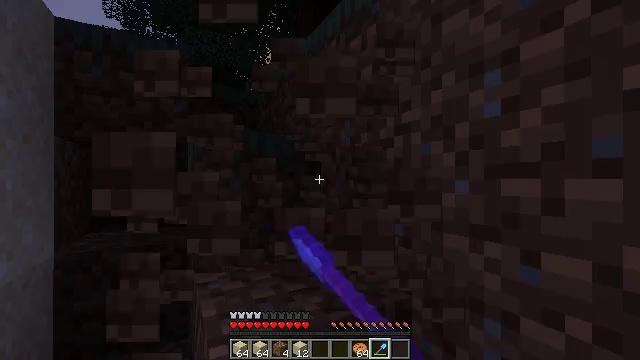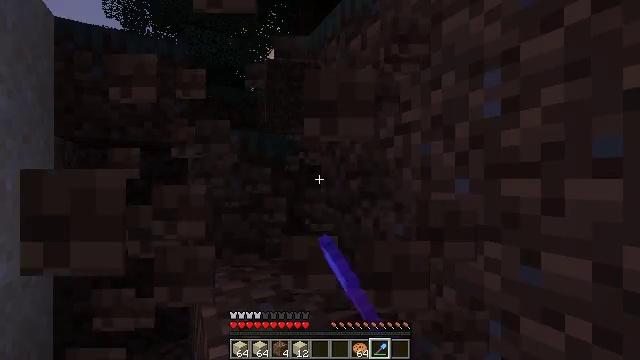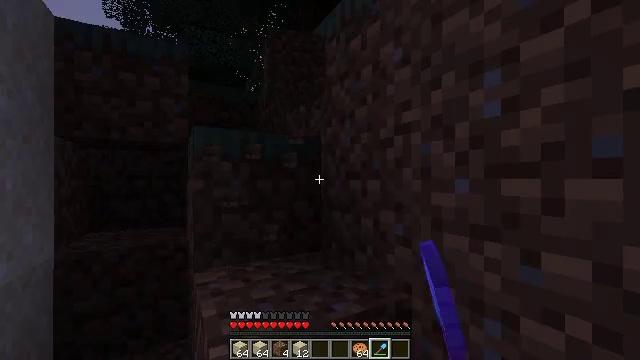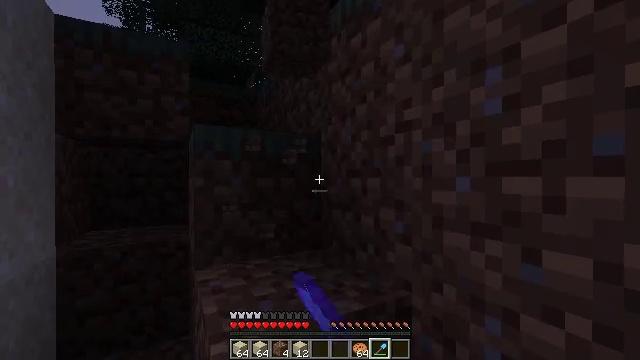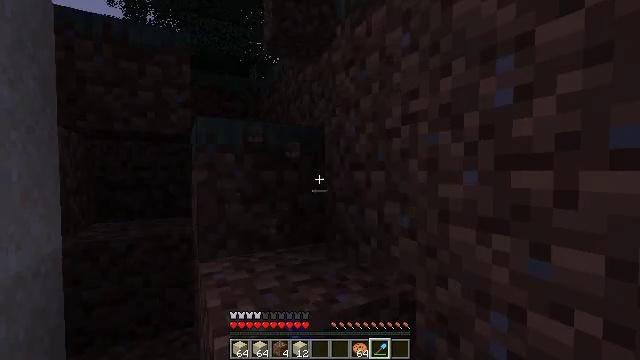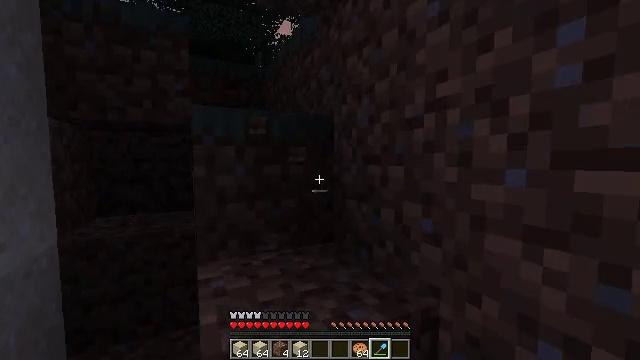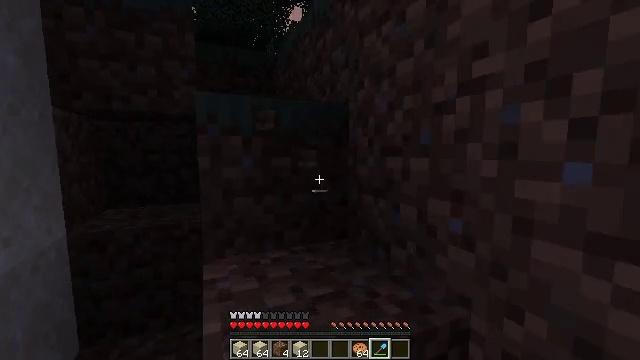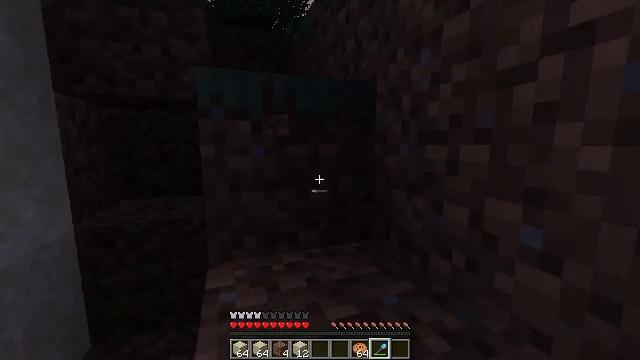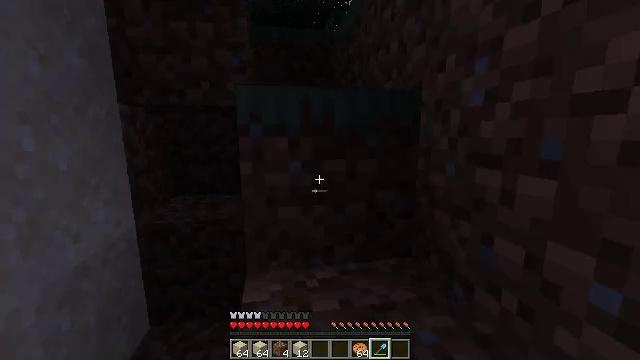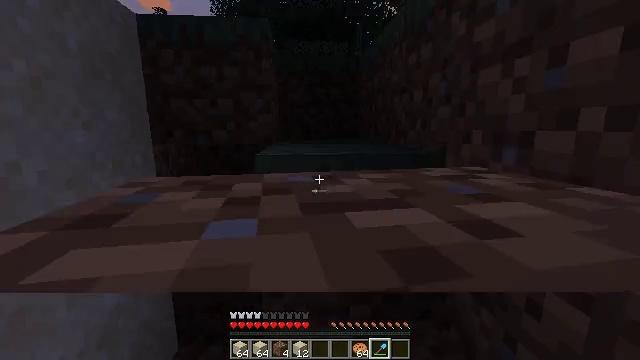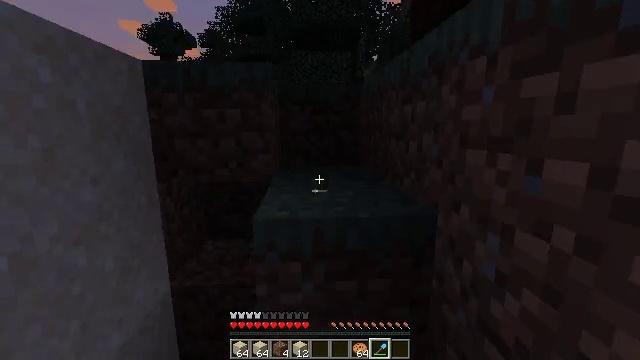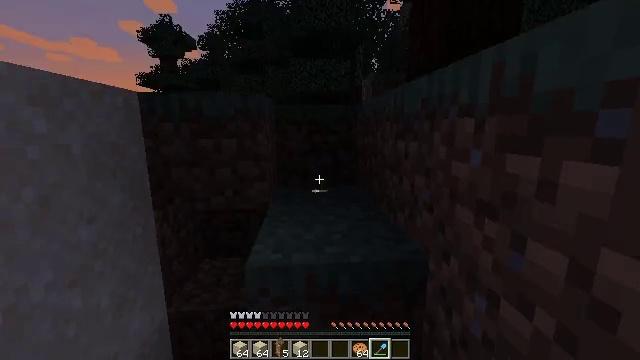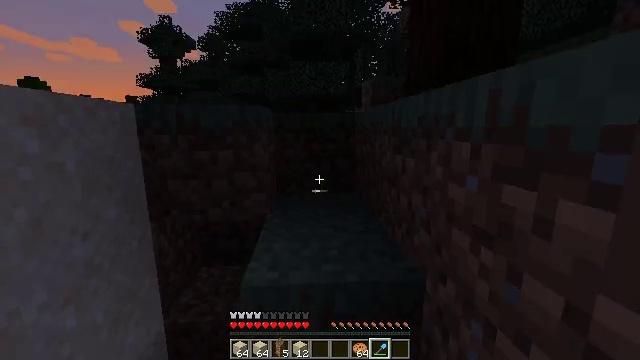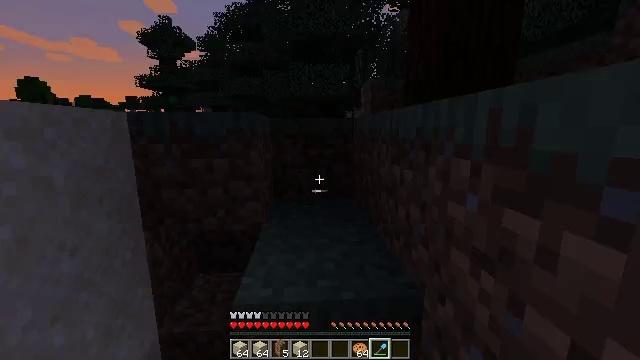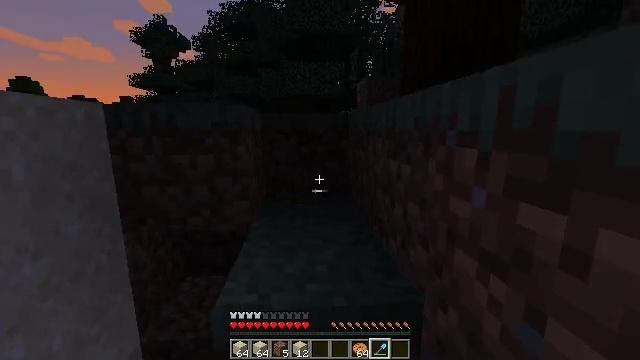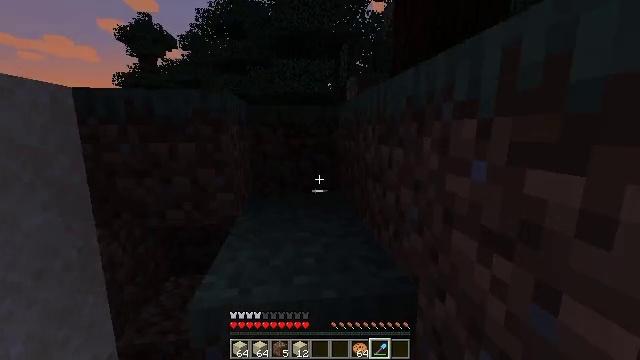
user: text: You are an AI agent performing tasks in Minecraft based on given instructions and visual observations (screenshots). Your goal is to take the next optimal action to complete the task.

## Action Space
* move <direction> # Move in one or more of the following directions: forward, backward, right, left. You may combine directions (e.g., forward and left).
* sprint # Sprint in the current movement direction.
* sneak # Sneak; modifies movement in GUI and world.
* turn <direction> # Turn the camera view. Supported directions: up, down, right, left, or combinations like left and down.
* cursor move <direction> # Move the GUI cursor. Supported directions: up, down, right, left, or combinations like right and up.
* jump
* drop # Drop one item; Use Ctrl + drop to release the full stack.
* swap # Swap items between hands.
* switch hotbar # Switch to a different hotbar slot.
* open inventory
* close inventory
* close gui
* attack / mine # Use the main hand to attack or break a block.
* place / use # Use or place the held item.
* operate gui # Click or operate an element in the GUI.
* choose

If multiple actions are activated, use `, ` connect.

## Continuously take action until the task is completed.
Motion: motion action
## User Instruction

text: Kill a zombie.
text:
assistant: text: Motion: attack / mine
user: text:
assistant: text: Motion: attack / mine
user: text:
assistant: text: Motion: no_op
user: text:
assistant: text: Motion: move forward, turn down
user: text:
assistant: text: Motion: move forward, turn left and down
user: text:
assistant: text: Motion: move forward, turn left and down
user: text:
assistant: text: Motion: move forward, turn left and down
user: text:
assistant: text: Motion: move forward, turn left and down, jump
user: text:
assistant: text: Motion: move forward, turn left, jump
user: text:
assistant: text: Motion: move forward, jump
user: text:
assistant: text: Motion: move forward, jump
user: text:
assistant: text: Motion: move forward, jump
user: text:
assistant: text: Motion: move forward, jump
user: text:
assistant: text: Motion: move forward, jump
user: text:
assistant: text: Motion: move forward, sprint, turn right, jump
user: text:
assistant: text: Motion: move forward, sprint, turn right, jump
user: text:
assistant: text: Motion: move forward, sprint, turn right, jump
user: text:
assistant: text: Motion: move forward, sprint, turn right, jump
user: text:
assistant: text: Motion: move forward, sprint, jump
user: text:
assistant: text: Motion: move forward, sprint, turn right, jump
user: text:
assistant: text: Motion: move forward, turn right, jump
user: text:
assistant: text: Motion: move forward, turn right and down, jump
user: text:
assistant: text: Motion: move forward, turn right, jump
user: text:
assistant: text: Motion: move forward, turn right, jump
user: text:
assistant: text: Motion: move forward, turn right and up, jump
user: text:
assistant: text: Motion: move forward, turn right, jump
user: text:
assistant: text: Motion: move forward, sprint, turn right, jump
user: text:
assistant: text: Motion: move forward, sprint, turn right, jump
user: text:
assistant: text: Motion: move forward, sprint, turn right, jump
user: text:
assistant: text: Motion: move forward, sprint, turn right, jump